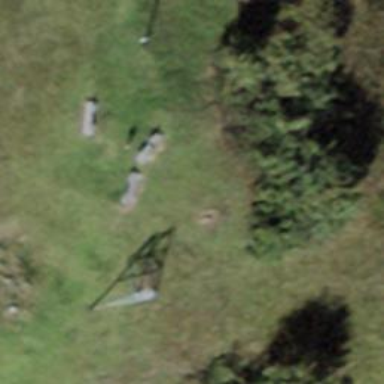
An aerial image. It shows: Brown bench.